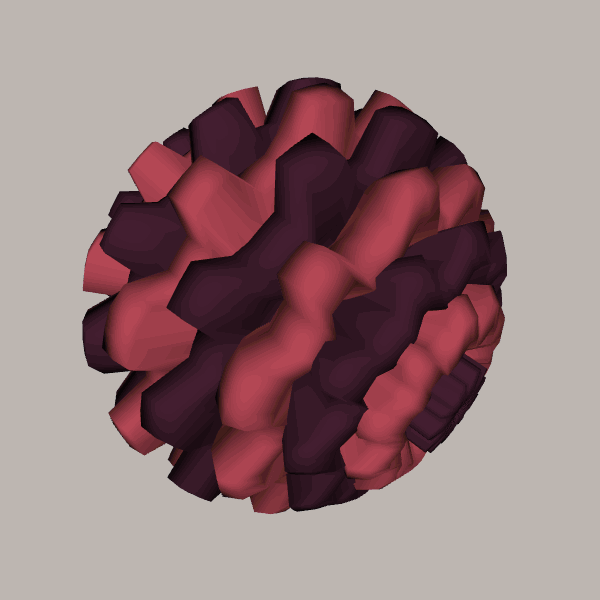
Background: light